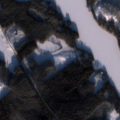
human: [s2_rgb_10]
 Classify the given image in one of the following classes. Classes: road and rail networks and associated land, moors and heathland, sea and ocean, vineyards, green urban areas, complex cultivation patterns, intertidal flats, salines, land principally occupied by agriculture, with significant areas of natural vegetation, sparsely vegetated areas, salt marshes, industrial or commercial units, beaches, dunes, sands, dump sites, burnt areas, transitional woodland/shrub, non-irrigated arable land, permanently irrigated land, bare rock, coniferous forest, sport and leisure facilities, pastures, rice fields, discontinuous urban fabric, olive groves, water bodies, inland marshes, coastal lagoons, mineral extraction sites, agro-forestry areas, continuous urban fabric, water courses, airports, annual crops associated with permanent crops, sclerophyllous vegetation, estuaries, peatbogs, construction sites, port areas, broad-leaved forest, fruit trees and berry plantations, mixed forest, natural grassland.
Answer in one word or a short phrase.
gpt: coniferous forest, transitional woodland/shrub, water bodies